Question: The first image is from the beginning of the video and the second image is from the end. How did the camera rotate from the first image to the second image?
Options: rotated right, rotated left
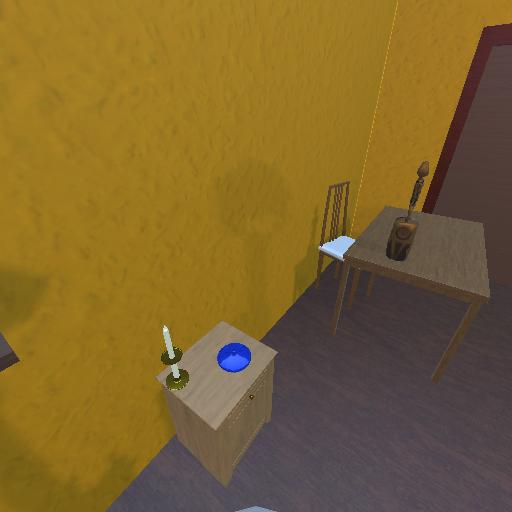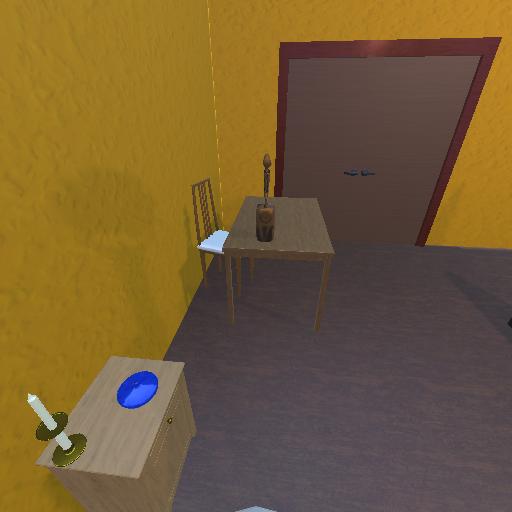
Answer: rotated right